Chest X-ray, PA view. Patient: 61 years old, sex F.
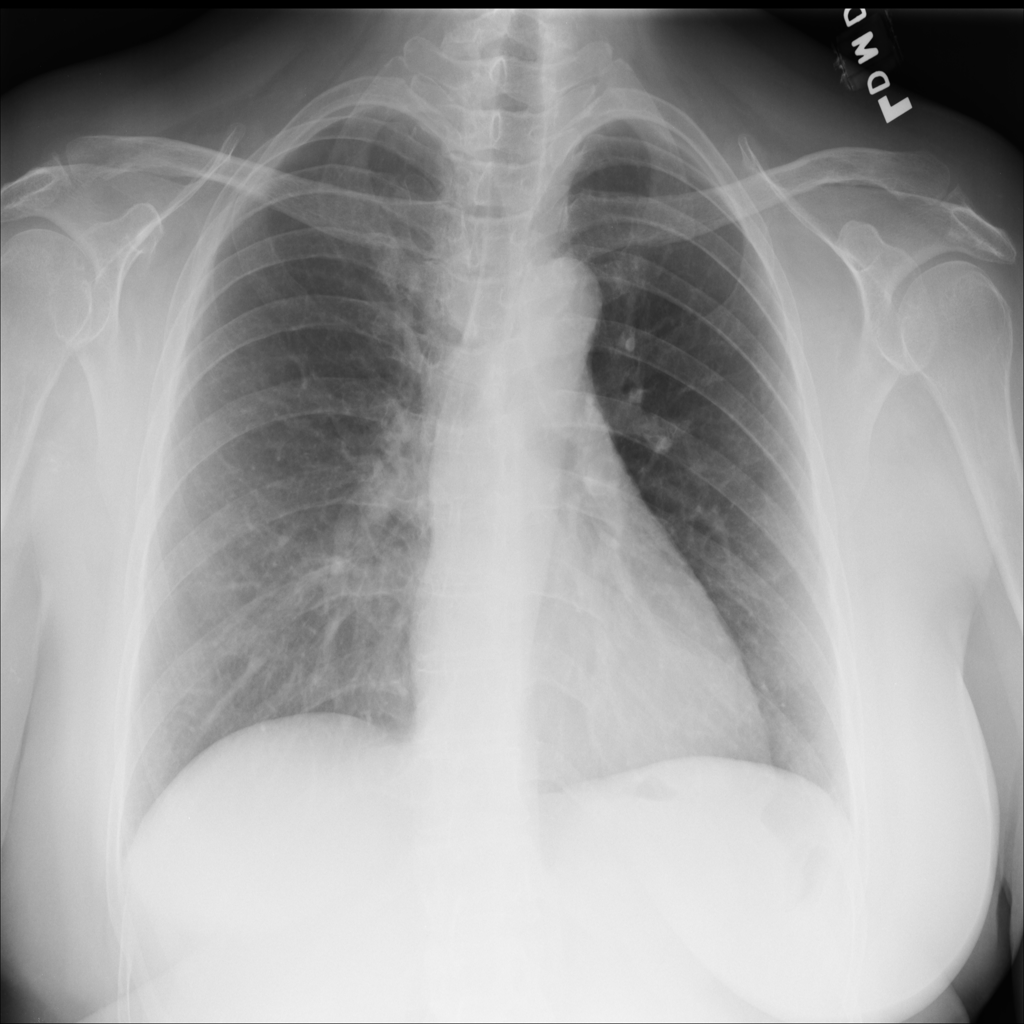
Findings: No Finding